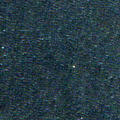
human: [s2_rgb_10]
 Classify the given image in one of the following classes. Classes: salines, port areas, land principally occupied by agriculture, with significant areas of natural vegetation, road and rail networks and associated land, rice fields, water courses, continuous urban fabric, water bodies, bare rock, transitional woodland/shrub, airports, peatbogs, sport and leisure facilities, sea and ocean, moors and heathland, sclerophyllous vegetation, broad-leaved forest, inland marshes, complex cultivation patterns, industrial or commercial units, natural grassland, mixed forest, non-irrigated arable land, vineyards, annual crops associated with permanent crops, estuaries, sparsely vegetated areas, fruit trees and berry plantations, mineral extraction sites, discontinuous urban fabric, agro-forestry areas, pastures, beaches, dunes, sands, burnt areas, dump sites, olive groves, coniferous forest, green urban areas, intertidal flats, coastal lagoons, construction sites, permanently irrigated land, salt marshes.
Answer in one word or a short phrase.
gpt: sea and ocean